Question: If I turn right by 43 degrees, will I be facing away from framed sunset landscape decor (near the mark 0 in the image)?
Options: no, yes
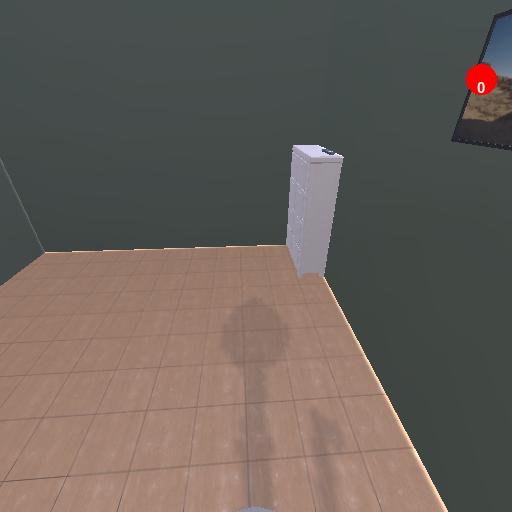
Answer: no